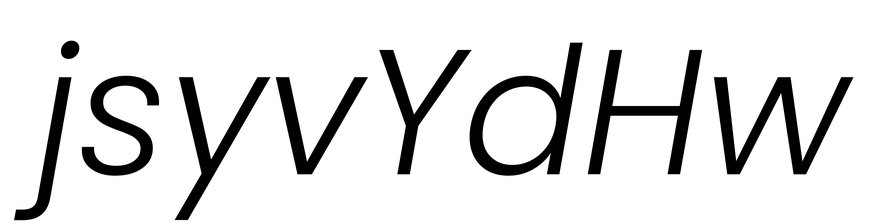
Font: Poppins-LightItalic